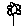
Label: flower